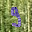
Label: 9